Question: I am trying to Create KEYPAD for my application for a touch screen computer, I can't use windows onscreen keyboard. in my application in Form I have my KEYPAD GROUPBOX and I have multiple textbox's and one datagridview.
I did try to use SendKeys.Send() by this code

for code :
'''
public partial class Form1 : Form
{
const int W_ACTIVATE = 0x08000000;
public Form1()
{
InitializeComponent();
}
protected override CreateParams CreateParams
{
get
{
CreateParams param = base.CreateParams;
param.ExStyle |= W_ACTIVATE;
return param;
}
}
private void button1_Click(object sender, EventArgs e)
{
Button btn = (Button)sender;
string btnTag = btn.Tag.ToString();
switch (btnTag)
{
case "0":
SendKeys.Send("(0)");
break;
case "1":
SendKeys.Send("(1)");
break;
case "2":
SendKeys.Send("(2)");
break;
case "3":
SendKeys.Send("(3)");
break;
case "4":
SendKeys.Send("(4)");
break;
case "5":
SendKeys.Send("(5)");
break;
case "6":
SendKeys.Send("(6)");
break;
case "7":
SendKeys.Send("(7)");
break;
case "8":
SendKeys.Send("(8)");
break;
case "9":
SendKeys.Send("(9)");
break;
default:
// Do Something
break;
}
}
}
'''
But it doesn't work,I need Help ,I would like to know how to make the keys type into the textbox and active cell in Datagridview which is focused.
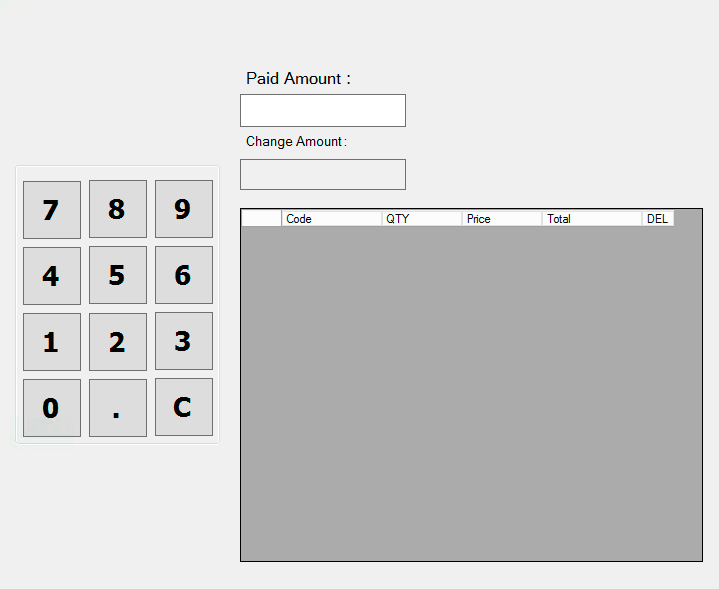
Answer: You can't expect 'SendKeys' to work: Your application has 'Focus', but none of your input controls has - the 'Button' you just pressed has.
Here is a way to do it:
'''
// the current input control
Control focusedCtl = null;
// variables to keep track of the cursor in the dgv cells
int curSelStart = 0;
TextBox curTB = null;
// this is the common Enter event for all our input controls
// we store which was entered/focused last
private void control_Enter(object sender, EventArgs e)
{
focusedCtl = sender as Control;
}
// this is the common Click event for all buttons in your keypad
private void padButton_Click(object sender, EventArgs e)
{
// reference to the sender
Button padKey = sender as Button;
// one way to get the text to process, Tag would be another
string input = padKey.Text;
// we do a lot of checks and beep&leave on fail
if (focusedCtl == null) { Console.Beep(); return ;}
// try to decide which is the receiving control
DataGridView dgv = focusedCtl as DataGridView;
TextBox tb = focusedCtl as TextBox;
if (dgv != null)
{
DataGridViewCell cell = dgv.CurrentCell;
if (cell == null) { Console.Beep(); return; }
else
{
if (curTB == null) curSelStart = -1;
else curSelStart = curTB.SelectionStart;
if (input == "C") cell.Value = cell.Value == null ?
"" : TrimLast( cell.Value.ToString());
else
{
string cs = cell.Value == null ? "" : cell.Value.ToString();
if (curSelStart >= 0 && curSelStart < cs.Length)
cell.Value = cs.Insert(curSelStart, input);
else cell.Value = cs + input;
}
}
}
else if (tb != null)
{
if (input == "C") tb.Text = TrimLast(tb.Text);
else
{
int sstart = tb.SelectionStart;
tb.Text = tb.Text.Insert(sstart, input);
tb.SelectionStart += input.Length;
}
}
else Console.Beep();
}
string TrimLast(string s) { return s.Substring(0, Math.Max(0, s.Length - 1)); }
// we need a reference to the Textbox that is used for editing
private void dataGridView1_CellEnter(object sender, DataGridViewCellEventArgs e)
{
if (dataGridView1.CurrentCell.EditType == typeof(DataGridViewTextBoxEditingControl))
{
dataGridView1.BeginEdit(false);
curTB = (TextBox)dataGridView1.EditingControl;
if (curTB == null) return;
else curSelStart = curTB.SelectionStart;
dataGridView1.BeginEdit(true);
}
}
'''
Getting the correct cursor position in the DGV cell is not as simple as with a TextBox..It takes an extra event and two helper variables.